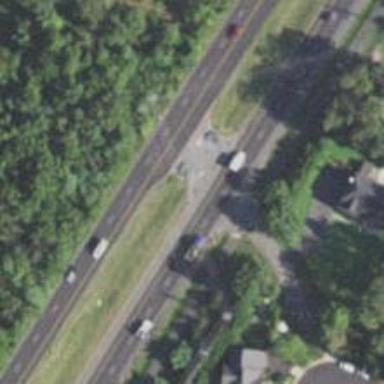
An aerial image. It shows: Trunk link highway with asphalt surface.